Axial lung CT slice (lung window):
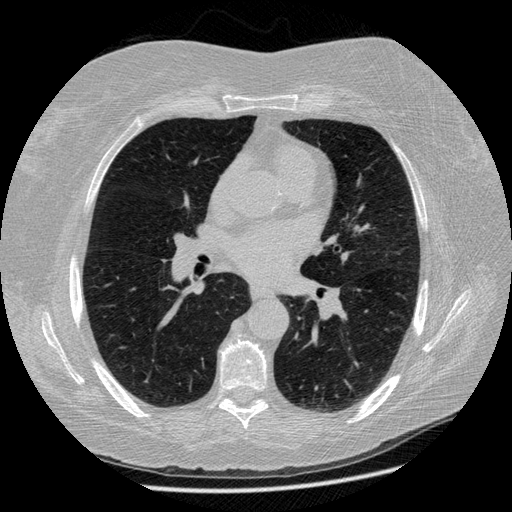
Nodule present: no